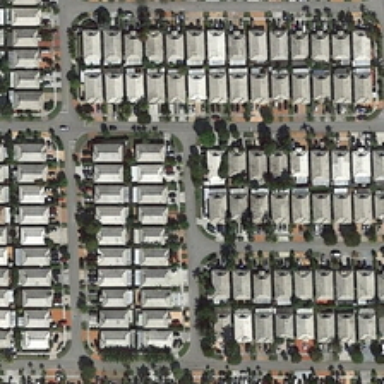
The residential buildings on both sides of the road are neatly arranged .